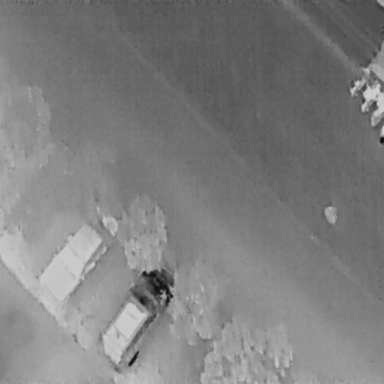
There are six objects shown in the infrared image, including two Cars, and four Bicycles.